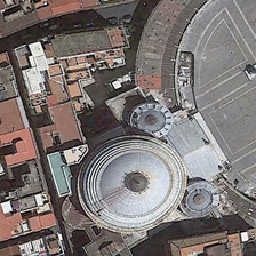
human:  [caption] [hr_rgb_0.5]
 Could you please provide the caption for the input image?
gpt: Many red roofed houses were built around the church.

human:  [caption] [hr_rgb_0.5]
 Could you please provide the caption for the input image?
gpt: Many red houses are built around the church.

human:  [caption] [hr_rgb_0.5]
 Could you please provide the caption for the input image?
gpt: Many red roof houses have been built around the church.

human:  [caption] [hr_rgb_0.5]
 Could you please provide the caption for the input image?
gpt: Many red roof houses were built around the church.

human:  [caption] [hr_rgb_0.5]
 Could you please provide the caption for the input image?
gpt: Many houses covered in red were built to the church's REDOR.